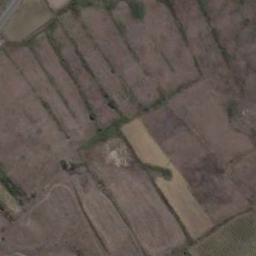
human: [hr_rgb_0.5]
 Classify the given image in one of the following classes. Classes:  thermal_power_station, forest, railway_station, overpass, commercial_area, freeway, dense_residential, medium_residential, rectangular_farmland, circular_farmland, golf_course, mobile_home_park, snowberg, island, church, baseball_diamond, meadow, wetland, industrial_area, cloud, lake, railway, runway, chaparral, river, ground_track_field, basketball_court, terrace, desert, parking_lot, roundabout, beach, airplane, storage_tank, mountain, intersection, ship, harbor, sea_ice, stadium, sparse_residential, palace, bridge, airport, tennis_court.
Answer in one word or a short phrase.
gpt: terrace